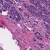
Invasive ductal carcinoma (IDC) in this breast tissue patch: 1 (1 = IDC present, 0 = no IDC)